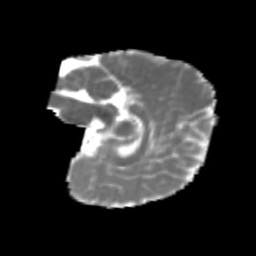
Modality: MD
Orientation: sagittal
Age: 7
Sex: male
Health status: healthy